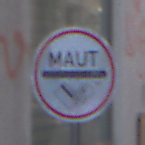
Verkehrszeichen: MautflichtigeStrecke
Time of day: MorningAfternoon
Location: Outdoor (Urban)
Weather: PartlyCloudy
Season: NotSpecified
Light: Natural